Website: apple
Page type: customer-info-address
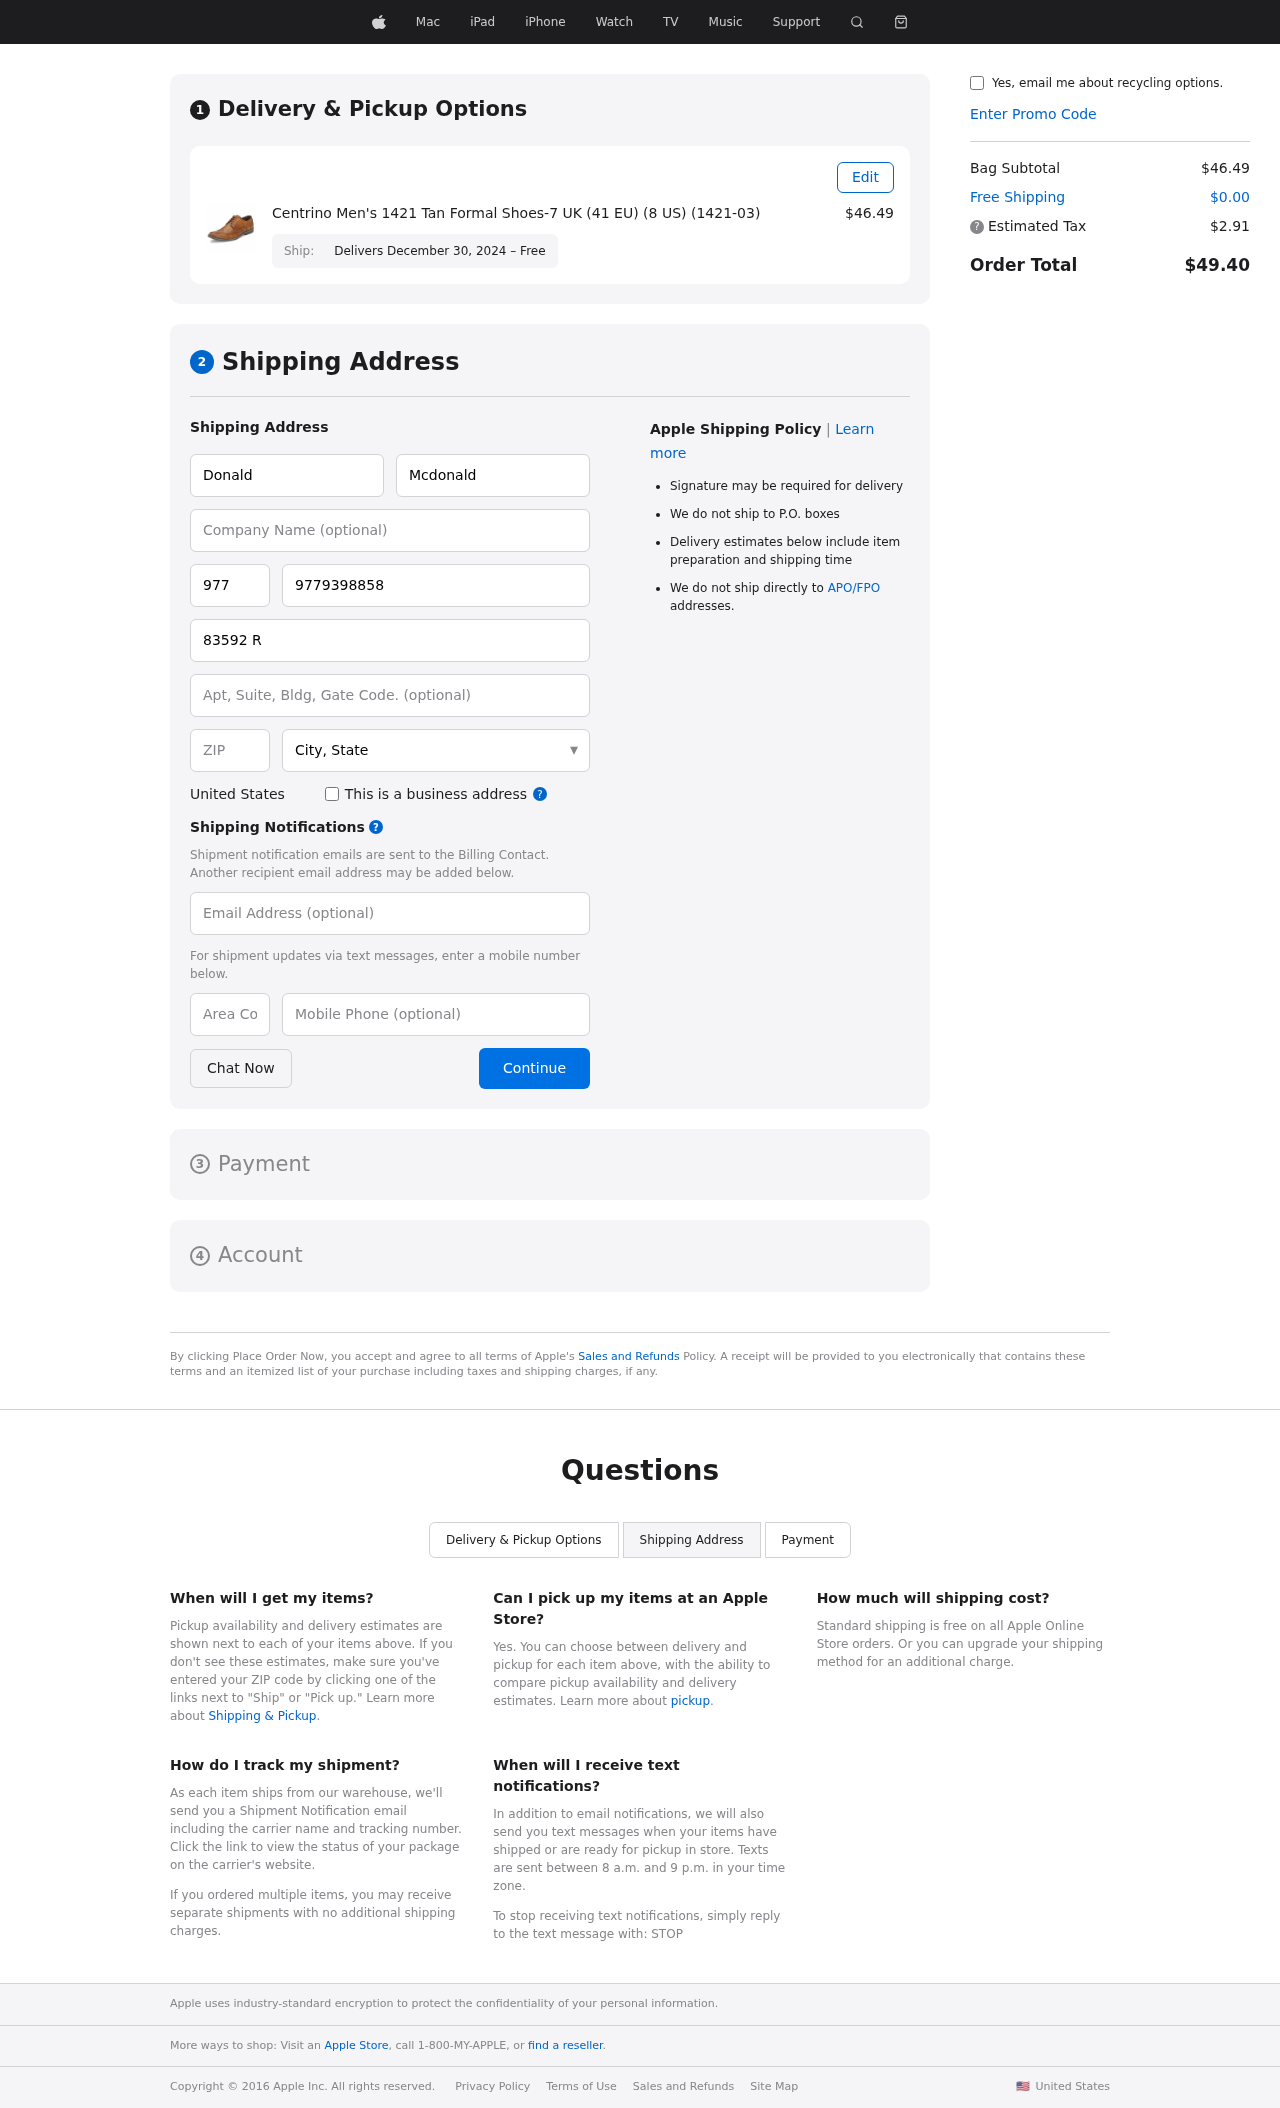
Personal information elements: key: PII_CITY_STATE
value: South Anna, ND
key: PII_COUNTRY
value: United States
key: PII_EMAIL
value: donald_mcdonald@hotmail.com
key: PII_FIRSTNAME
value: Donald
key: PII_LASTNAME
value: Mcdonald
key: PII_PHONE
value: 9779398858
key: PII_PHONE_ALT
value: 4503040894
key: PII_PHONE_ALT_AREA
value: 450
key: PII_PHONE_AREA
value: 977
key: PII_POSTCODE
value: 87077
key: PII_STREET
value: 83592 Rich Estate Apt. 974
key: PII_STREET2
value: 050 Miller Mountain
Product elements: key: PRODUCT1_NAME
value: Centrino Men's 1421 Tan Formal Shoes-7 UK (41 EU) (8 US) (1421-03)
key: PRODUCT1_PRICE
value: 46.49
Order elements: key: ORDER_DELIVERY_DATE
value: Delivers December 30, 2024 – Free
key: ORDER_SUBTOTAL
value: $46.49
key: ORDER_SHIPPING_COST
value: $0.00
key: ORDER_TAX
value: $2.91
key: ORDER_TOTAL
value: $49.40